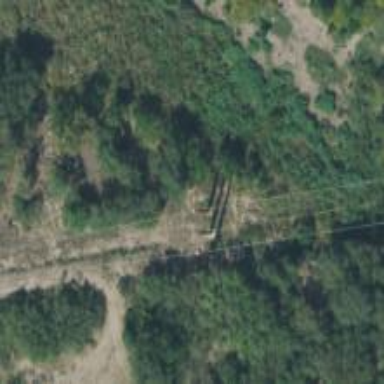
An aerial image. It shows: Triple tower crossing for power lines.